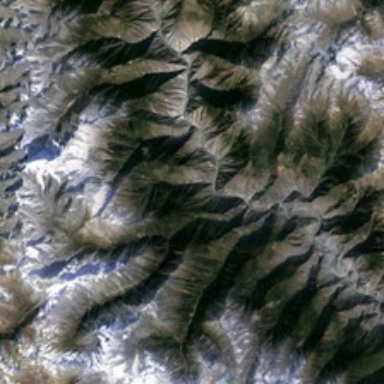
The top of the mountain is covered with snow .